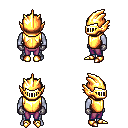
a pixel art fantasy rpg character, male body template, dark elf, purple skin, gold chest armor, magenta pants, white plain hairstyle, gold helm, metal gloves, gold boots, four views (front, back, left, right), 2x2 character sprite sheet, small pixel art, hard edges, no anti-aliasing